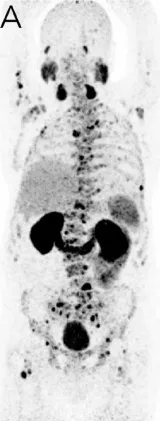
PSMA imaging before and after targeted radioligand therapy with 177Lu-PSMA-617. A 73-year-old male with mCRPC in 2017 with multiple bone and lymph node metastases with increased PSMA expression. (A) Imaging on March 14, 2017, just before the first dose of [177Lu]-PSMA-617 therapy; the baseline coronal PET [68Ga]-PSMA-11 PET maximum intensity projection (MIP) image shows bone metastases with significantly higher PSMA expression as well as the normal biodistribution of the tracer.
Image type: radiology (pet)